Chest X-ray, PA view. Patient: 68 years old, sex F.
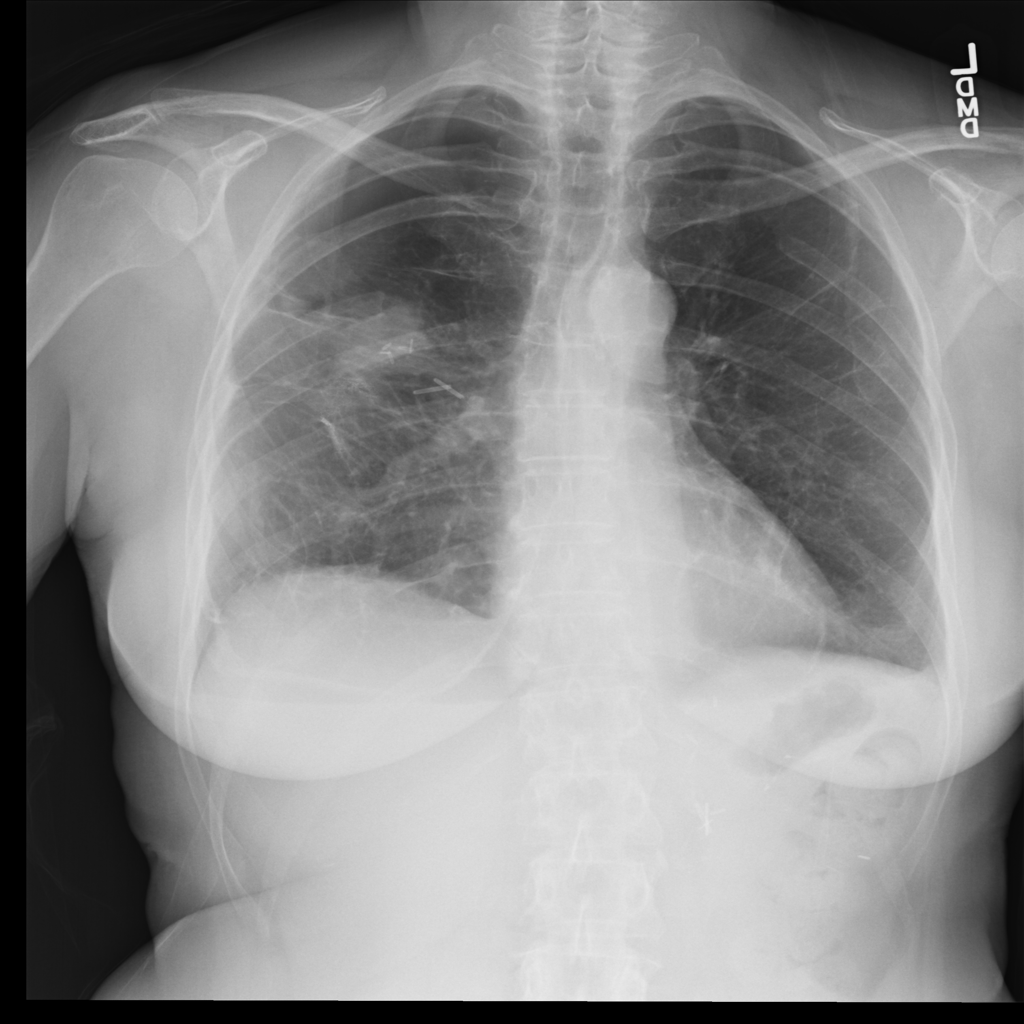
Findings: Atelectasis